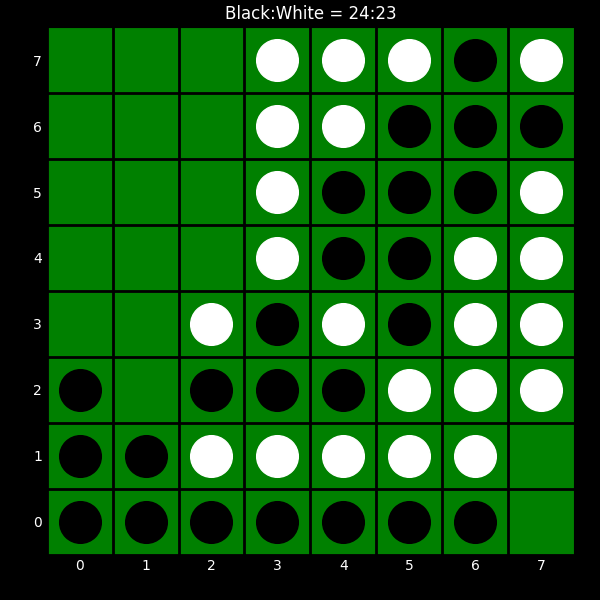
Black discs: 24
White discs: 23